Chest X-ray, PA view. Patient: 31 years old, sex M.
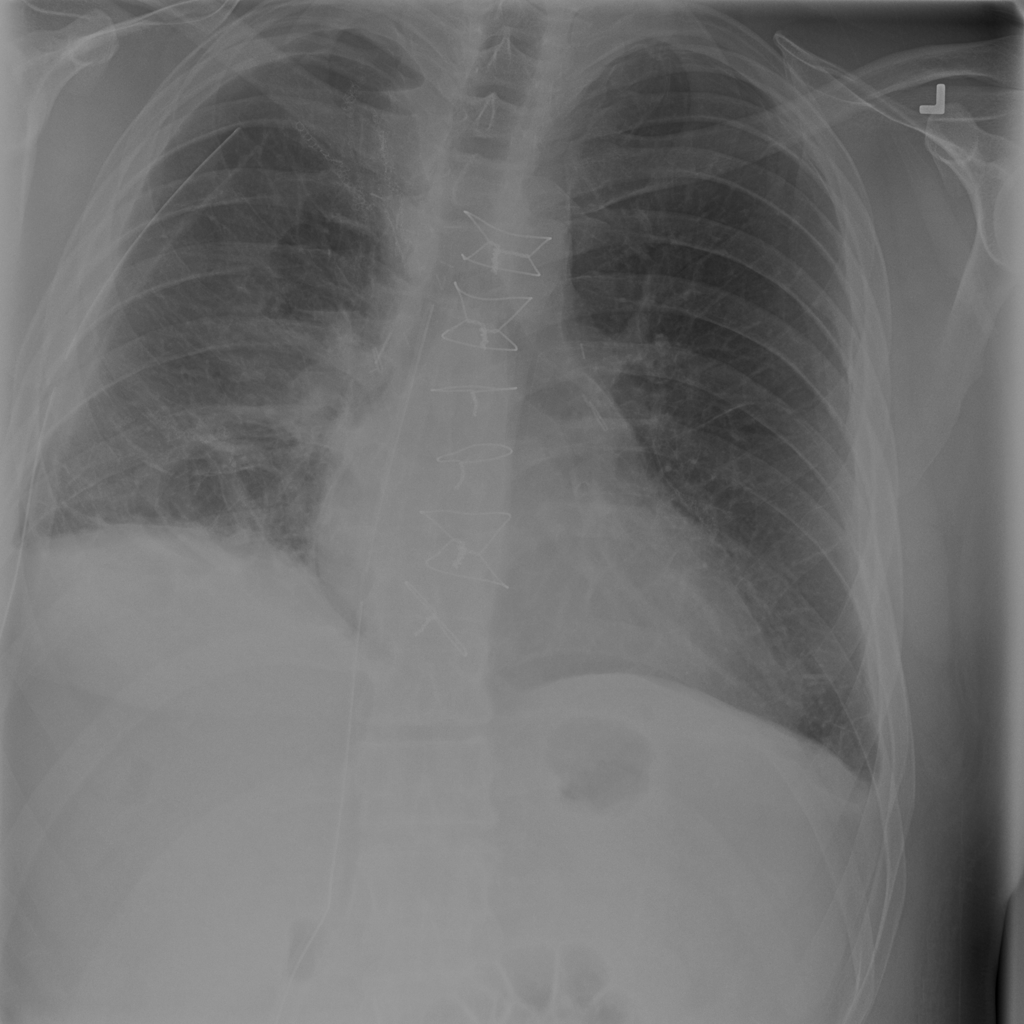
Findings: Atelectasis, Pneumothorax